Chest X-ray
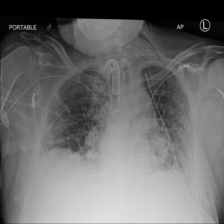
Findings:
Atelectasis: negative
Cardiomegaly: negative
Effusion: negative
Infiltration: negative
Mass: negative
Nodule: negative
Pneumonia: negative
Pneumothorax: negative
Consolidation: negative
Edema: negative
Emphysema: negative
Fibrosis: negative
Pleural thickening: negative
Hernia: negative